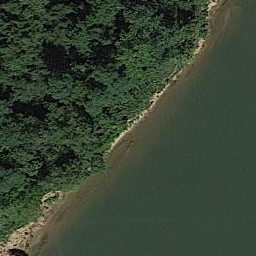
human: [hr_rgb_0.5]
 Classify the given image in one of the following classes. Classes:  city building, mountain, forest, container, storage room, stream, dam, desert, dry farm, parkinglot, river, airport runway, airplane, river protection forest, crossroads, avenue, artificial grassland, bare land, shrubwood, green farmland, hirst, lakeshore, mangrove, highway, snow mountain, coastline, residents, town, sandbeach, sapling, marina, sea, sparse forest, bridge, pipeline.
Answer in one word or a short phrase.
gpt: river protection forest